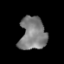
Tissue: lung
Cell type: Epithelial cells
Senescence score: 0.1505
Nuclear area (px): 867
Mean DAPI intensity: 125.928